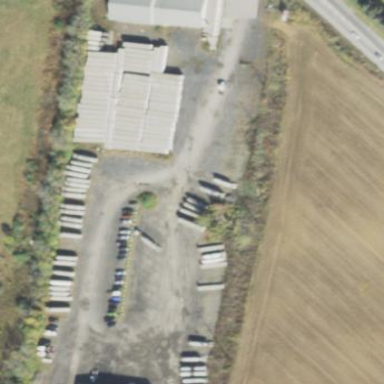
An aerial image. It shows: Industrial depot area.